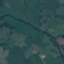
Land use / land cover class: Pasture